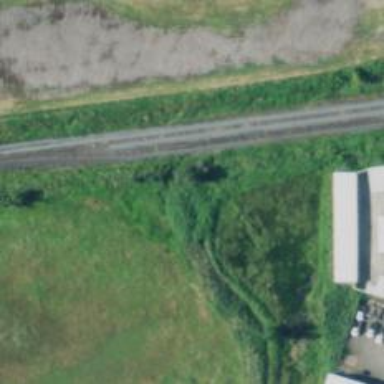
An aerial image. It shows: Disused railway.